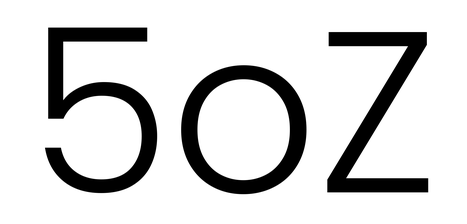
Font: Poppins-Light